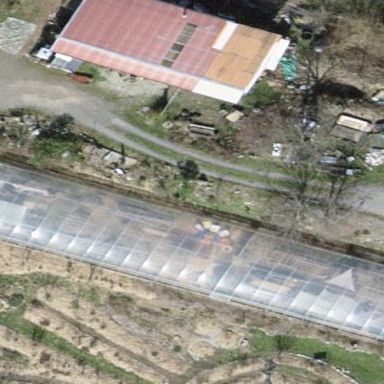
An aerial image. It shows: Greenhouse.